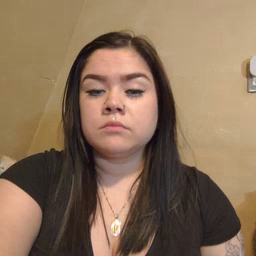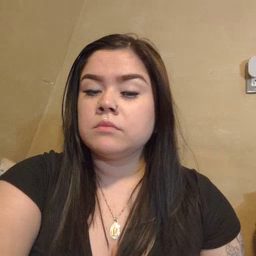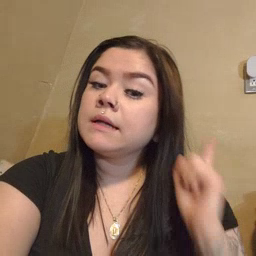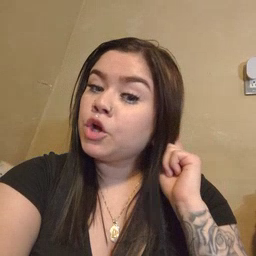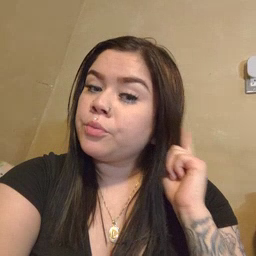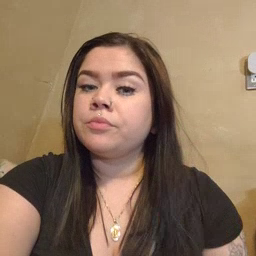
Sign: ear